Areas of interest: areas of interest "Sinopec First Energy Shiba Lidian Gas Station"
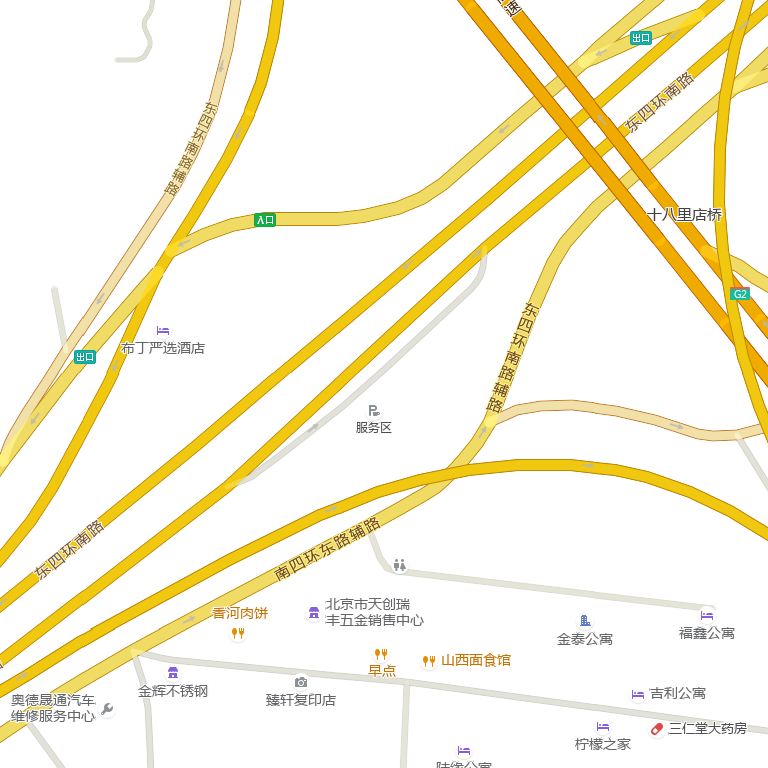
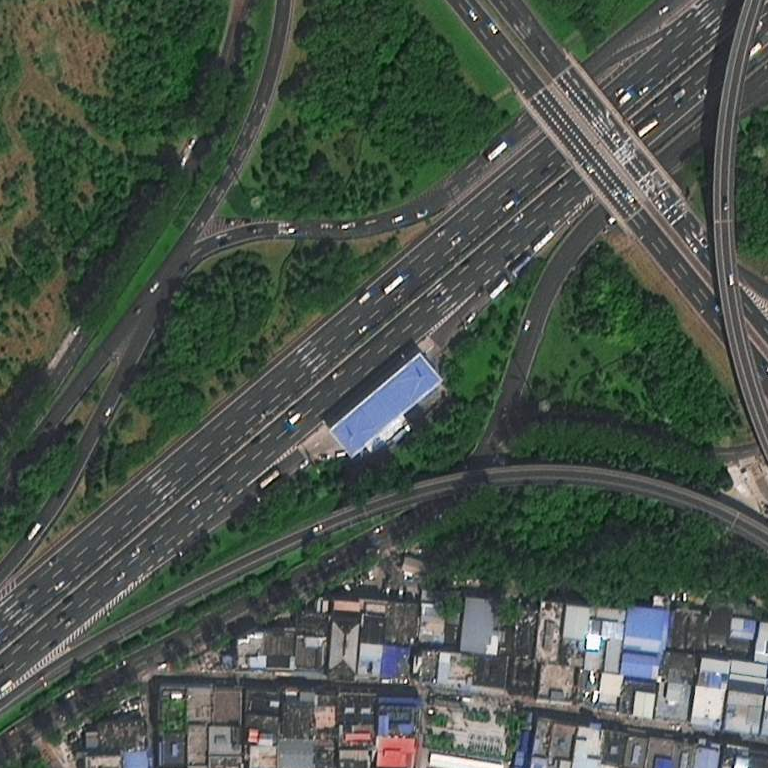